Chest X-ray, AP view. Patient: 39 years old, sex F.
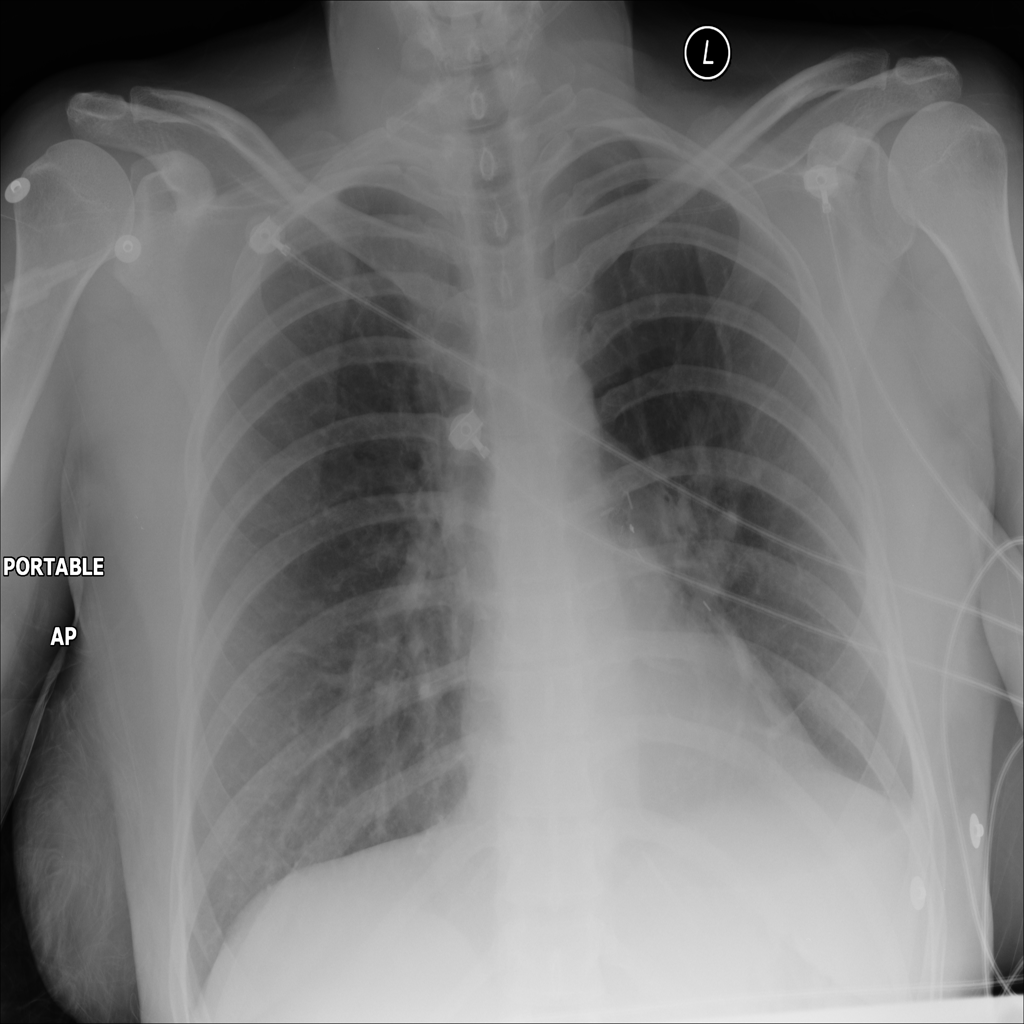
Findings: No Finding